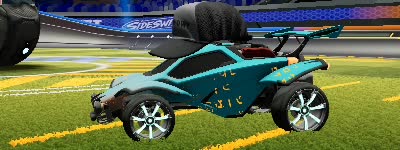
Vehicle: octane